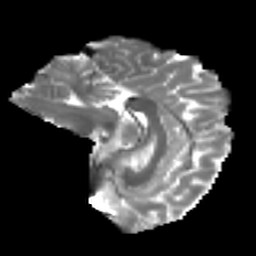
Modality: T2w
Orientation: sagittal
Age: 33
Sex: female
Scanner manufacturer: ge
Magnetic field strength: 3 T
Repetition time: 7.8 s
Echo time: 0.0606 s